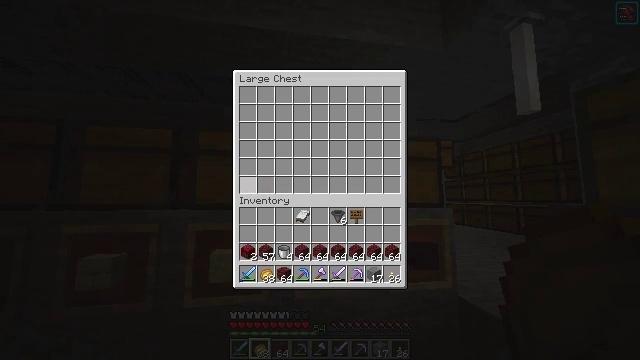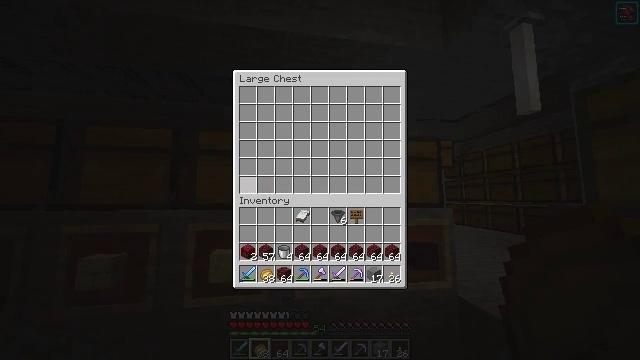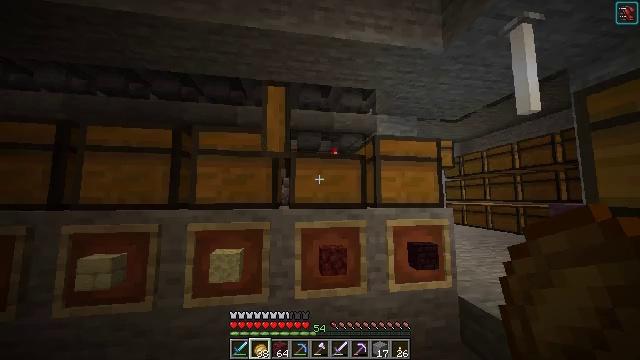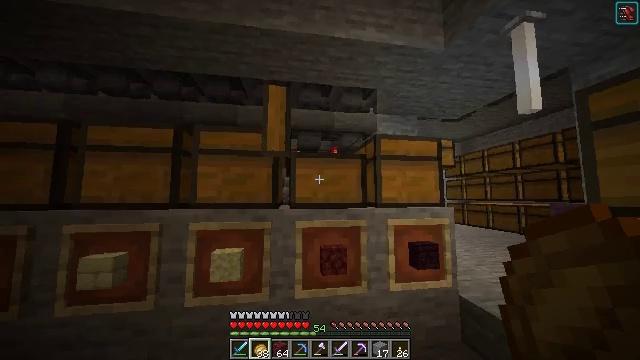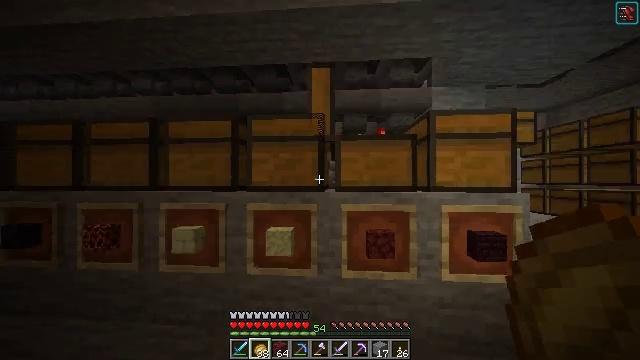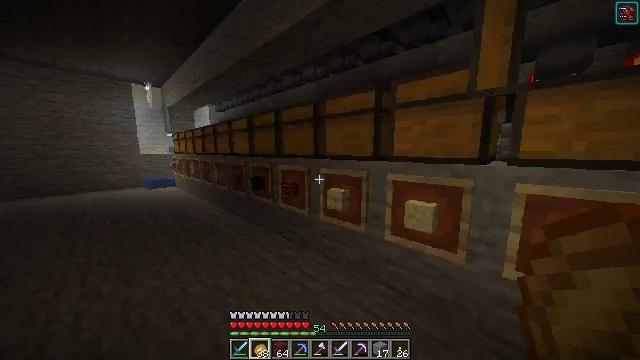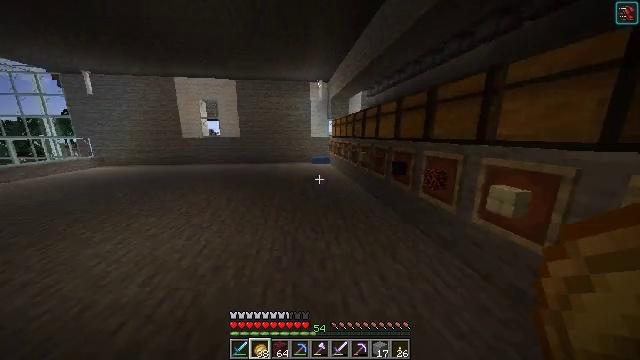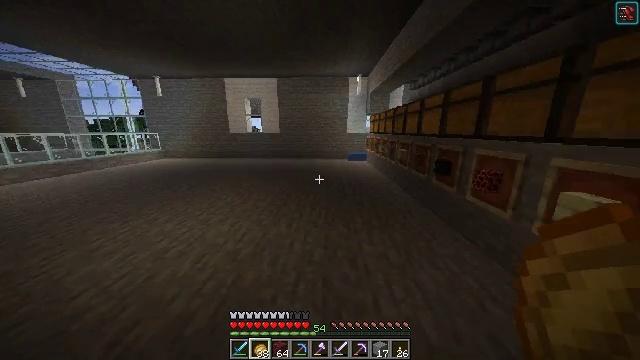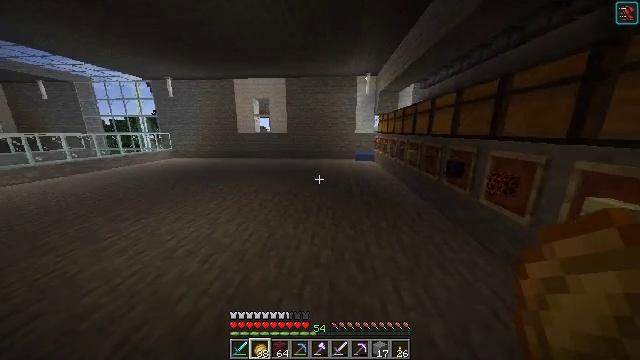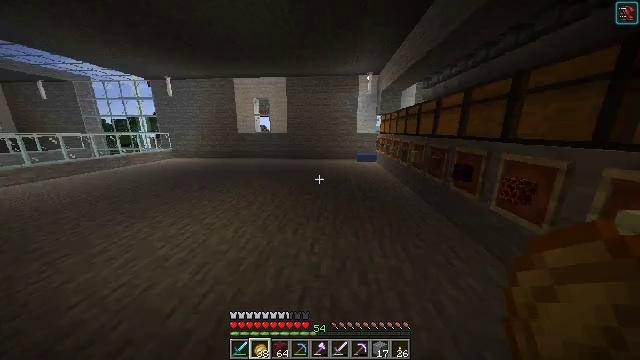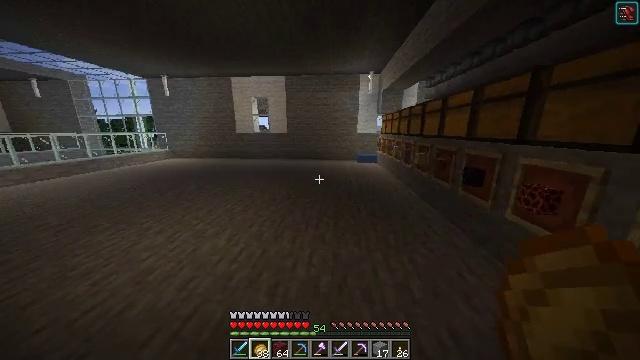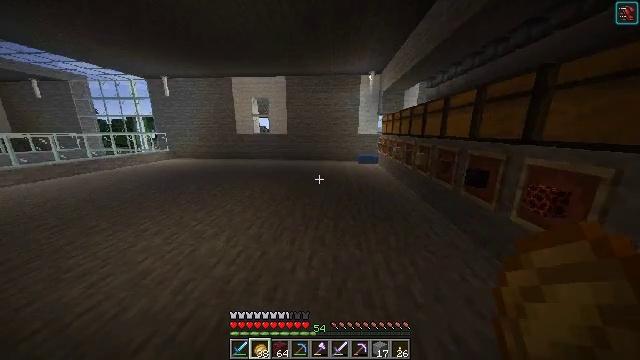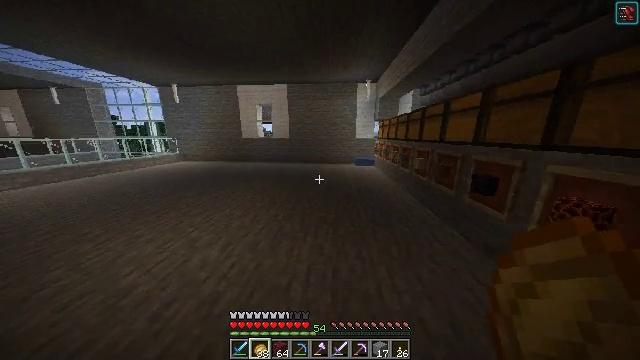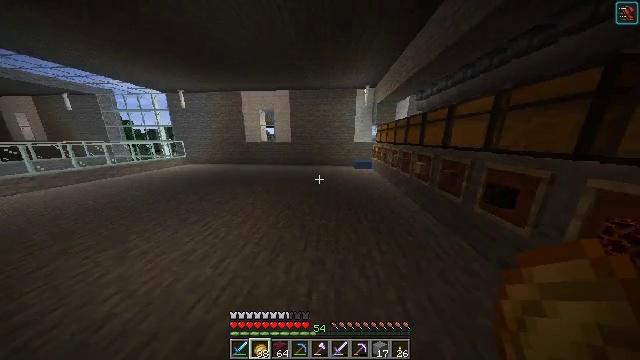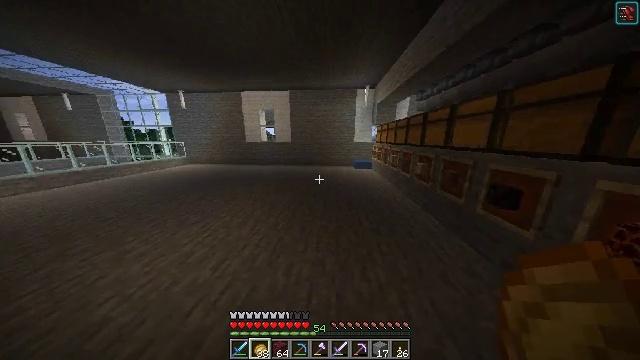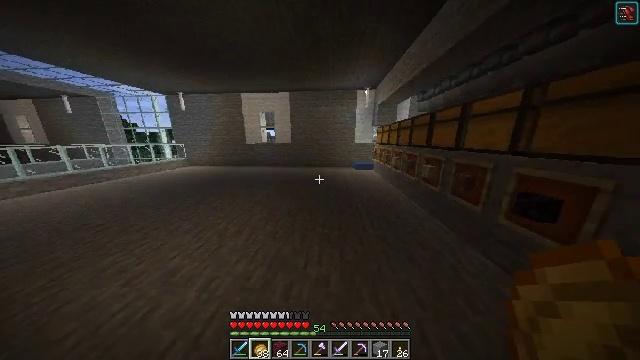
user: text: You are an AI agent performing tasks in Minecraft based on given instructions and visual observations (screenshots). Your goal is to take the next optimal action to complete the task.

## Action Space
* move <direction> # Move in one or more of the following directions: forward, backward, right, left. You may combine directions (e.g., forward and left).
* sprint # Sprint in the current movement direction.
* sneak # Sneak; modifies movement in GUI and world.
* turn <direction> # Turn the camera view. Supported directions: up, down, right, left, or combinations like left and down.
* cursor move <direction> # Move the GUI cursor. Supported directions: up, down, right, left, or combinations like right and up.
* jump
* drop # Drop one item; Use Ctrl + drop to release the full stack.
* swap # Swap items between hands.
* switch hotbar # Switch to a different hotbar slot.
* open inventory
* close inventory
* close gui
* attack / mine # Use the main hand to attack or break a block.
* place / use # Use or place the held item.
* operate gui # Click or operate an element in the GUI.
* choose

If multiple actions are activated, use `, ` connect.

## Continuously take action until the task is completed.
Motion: motion action
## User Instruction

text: Remove a crimson nylium from the inventory.
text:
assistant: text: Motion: sneak
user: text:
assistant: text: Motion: no_op
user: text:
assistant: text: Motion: close gui
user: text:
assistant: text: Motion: turn left and down, open inventory
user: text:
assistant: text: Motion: turn left and down
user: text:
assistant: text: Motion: turn left and down
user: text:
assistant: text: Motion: turn left and down
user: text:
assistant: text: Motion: move forward, turn left
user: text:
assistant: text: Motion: move forward
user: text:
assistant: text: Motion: no_op
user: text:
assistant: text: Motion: move forward
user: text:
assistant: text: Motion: move forward
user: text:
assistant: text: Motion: move forward
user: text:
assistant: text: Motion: move forward
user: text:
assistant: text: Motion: move forward
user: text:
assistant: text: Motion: move forward
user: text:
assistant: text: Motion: move forward
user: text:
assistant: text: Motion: move forward
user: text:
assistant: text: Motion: move forward
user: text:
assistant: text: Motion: move forward
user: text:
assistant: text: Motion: move forward
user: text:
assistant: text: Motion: move forward
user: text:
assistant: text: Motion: move forward
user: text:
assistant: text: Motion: move forward
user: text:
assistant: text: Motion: move forward
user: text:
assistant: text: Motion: move forward
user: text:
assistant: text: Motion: move forward
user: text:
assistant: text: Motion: move forward
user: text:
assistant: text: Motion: move forward
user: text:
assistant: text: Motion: move forward, turn right and up